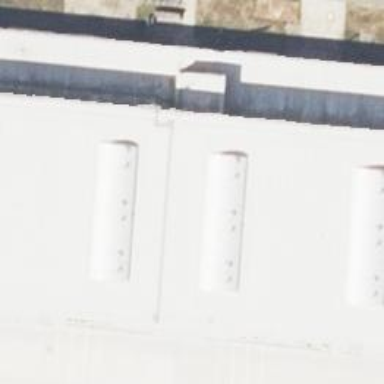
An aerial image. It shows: Hangar.